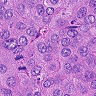
Metastatic tissue present: yes